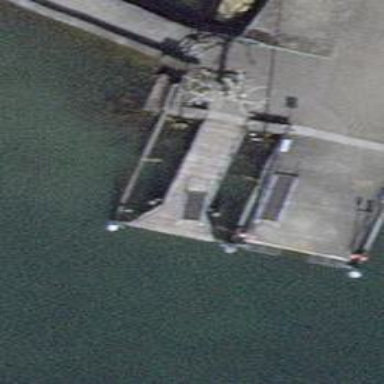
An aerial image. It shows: Ferry terminal with stop position for public transport.